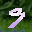
Label: 9